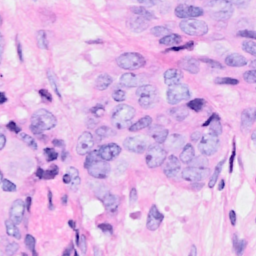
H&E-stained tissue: Breast